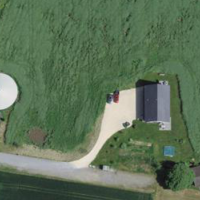
EUNIS habitat code: 52
Species observed at this site:
Prunus padus
Equisetum arvense
Myrrhis odorata